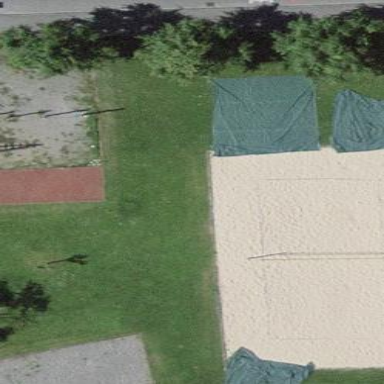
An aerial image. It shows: Sandy pitch for beach volleyball.